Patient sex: M
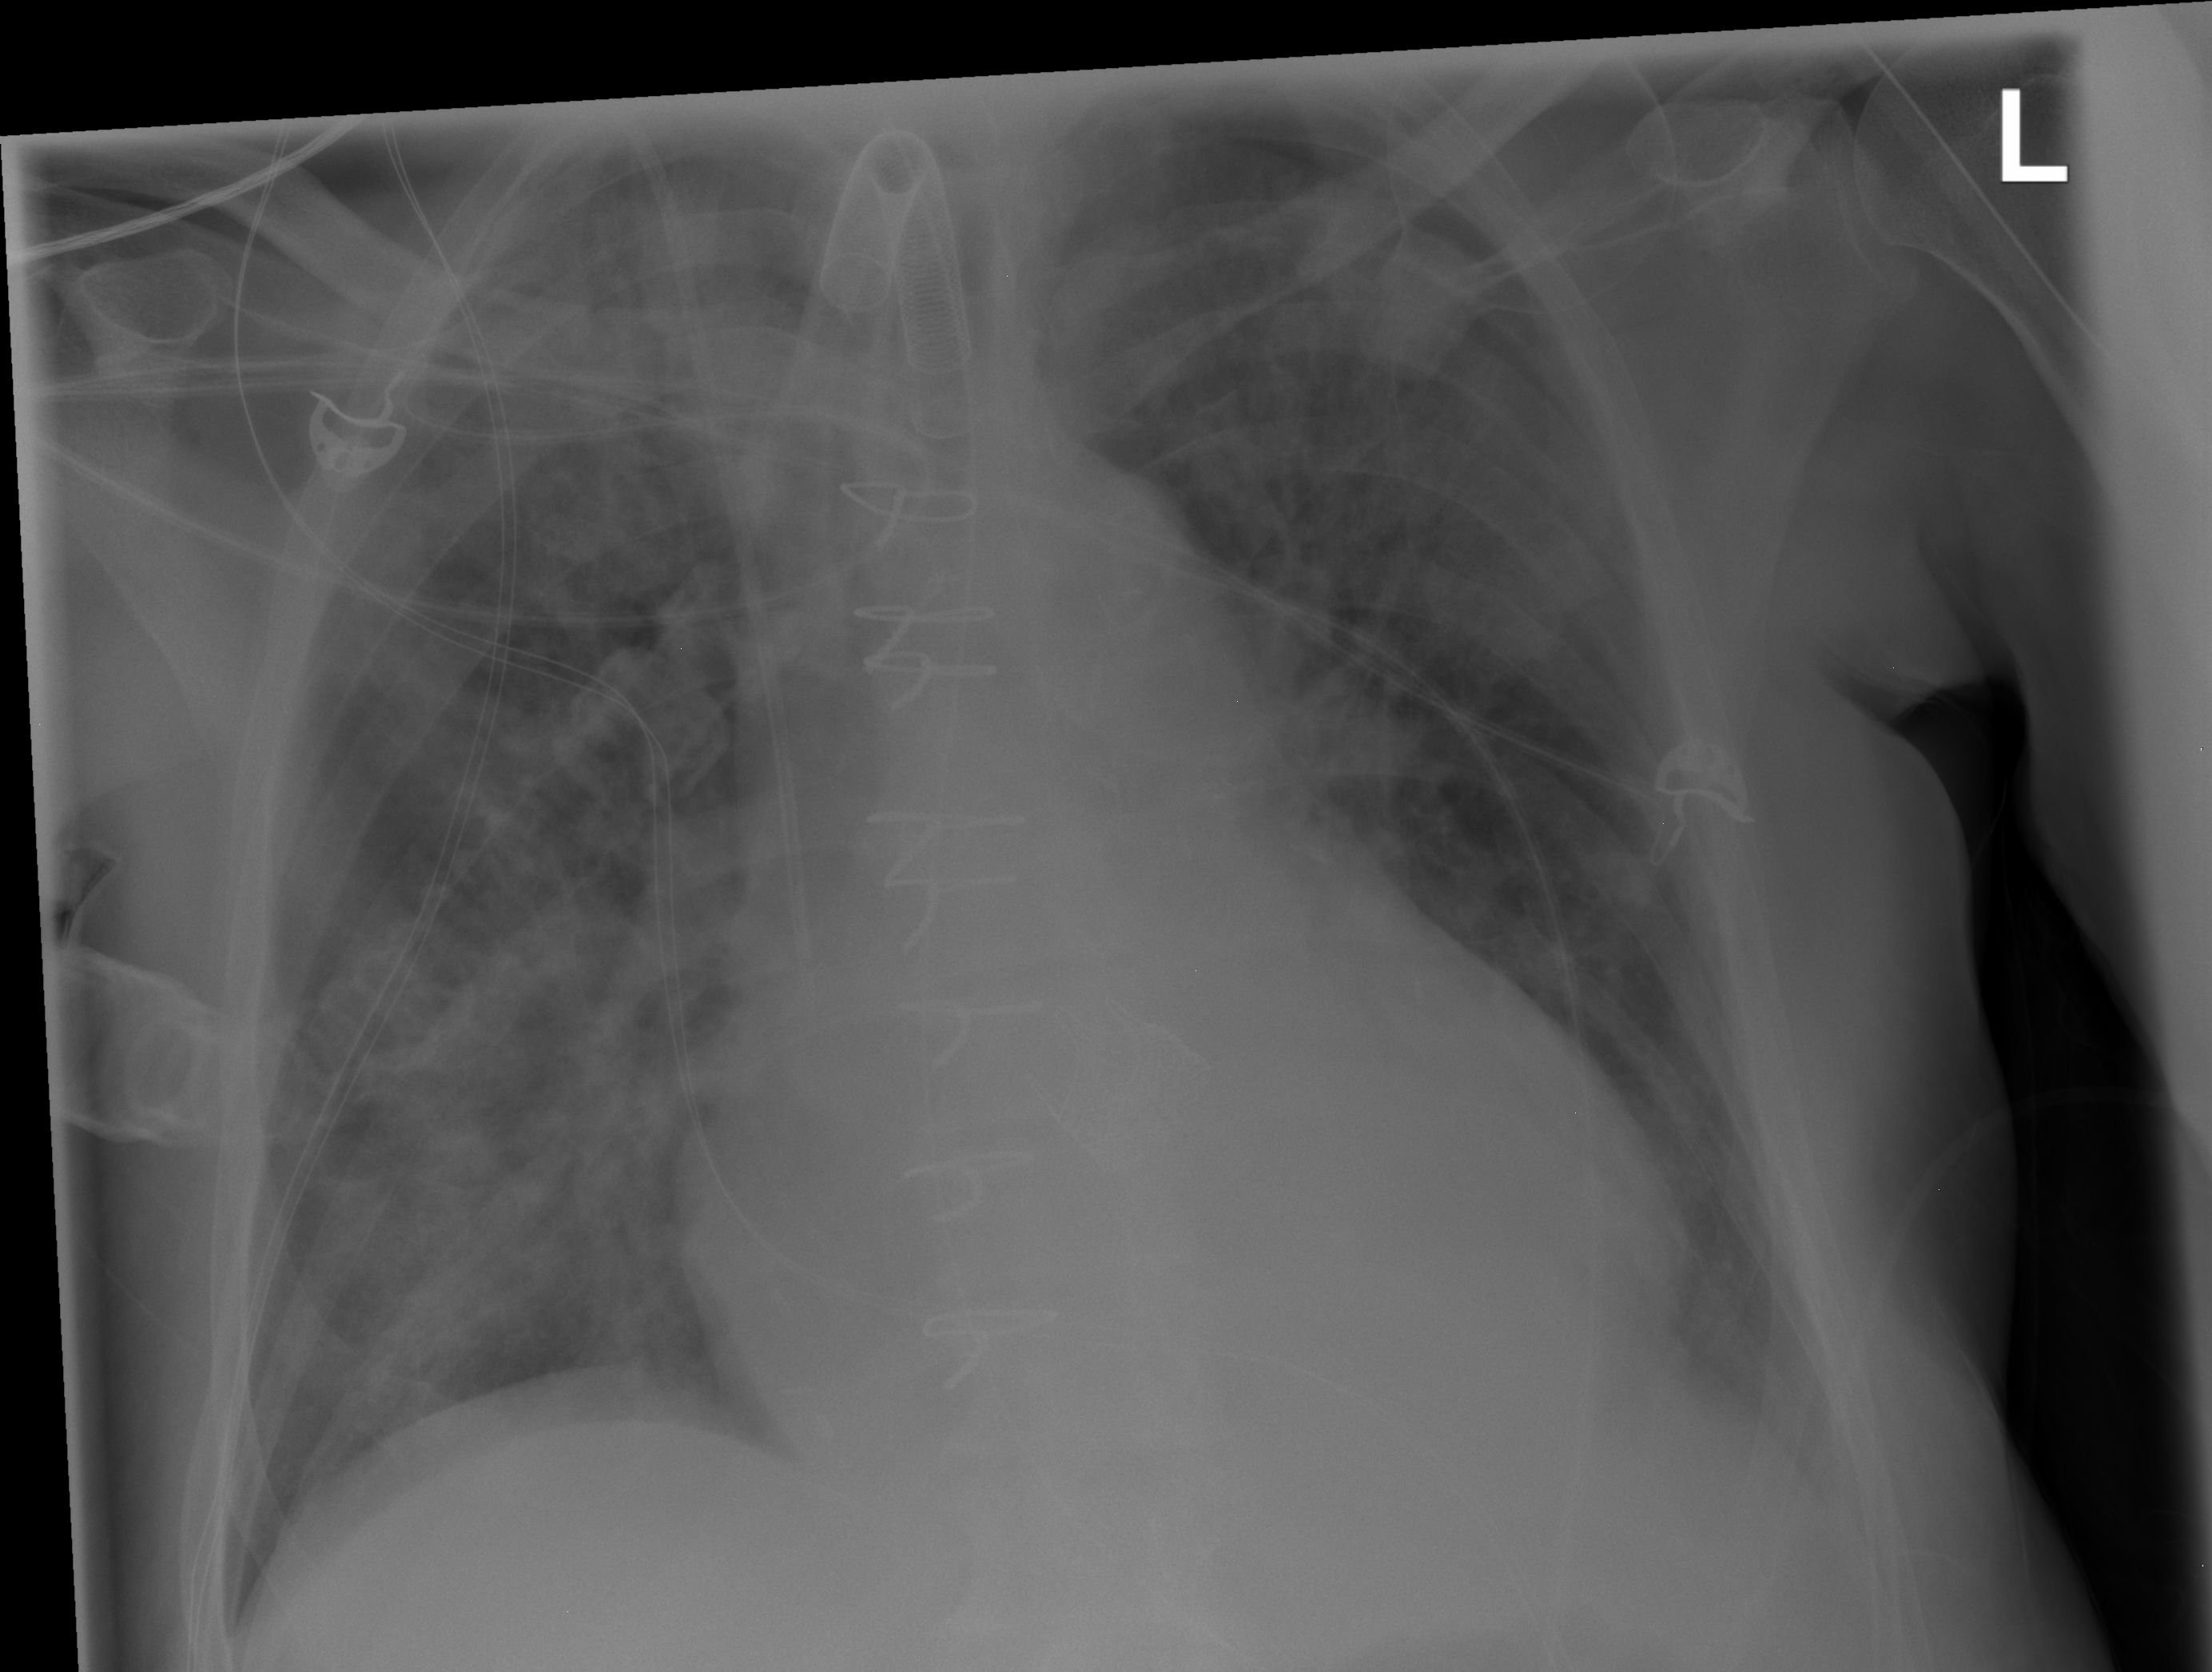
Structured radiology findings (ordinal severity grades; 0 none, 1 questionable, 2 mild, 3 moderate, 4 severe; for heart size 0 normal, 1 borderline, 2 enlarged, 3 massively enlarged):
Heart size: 2
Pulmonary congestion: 2
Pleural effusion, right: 0
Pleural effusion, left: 2
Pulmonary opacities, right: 3
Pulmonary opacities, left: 2
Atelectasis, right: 2
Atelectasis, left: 1